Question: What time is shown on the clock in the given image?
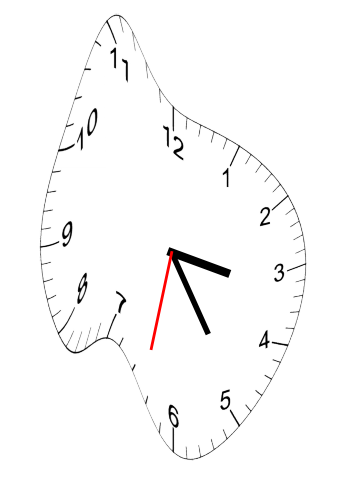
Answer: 03:24:32